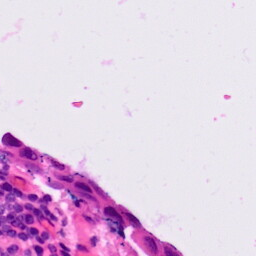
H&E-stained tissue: Lung